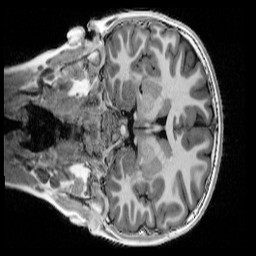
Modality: UNIT1_denoised
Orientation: coronal
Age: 11
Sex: male
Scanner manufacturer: siemens
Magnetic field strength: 3 T
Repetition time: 4 s
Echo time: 0.00303 s